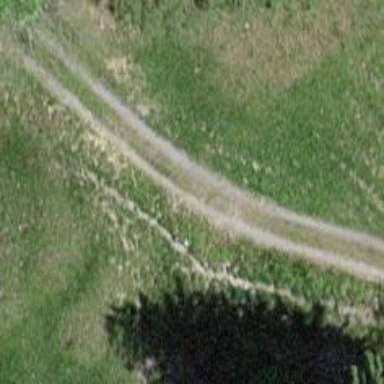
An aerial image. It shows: Gravel track with grade2 quality.